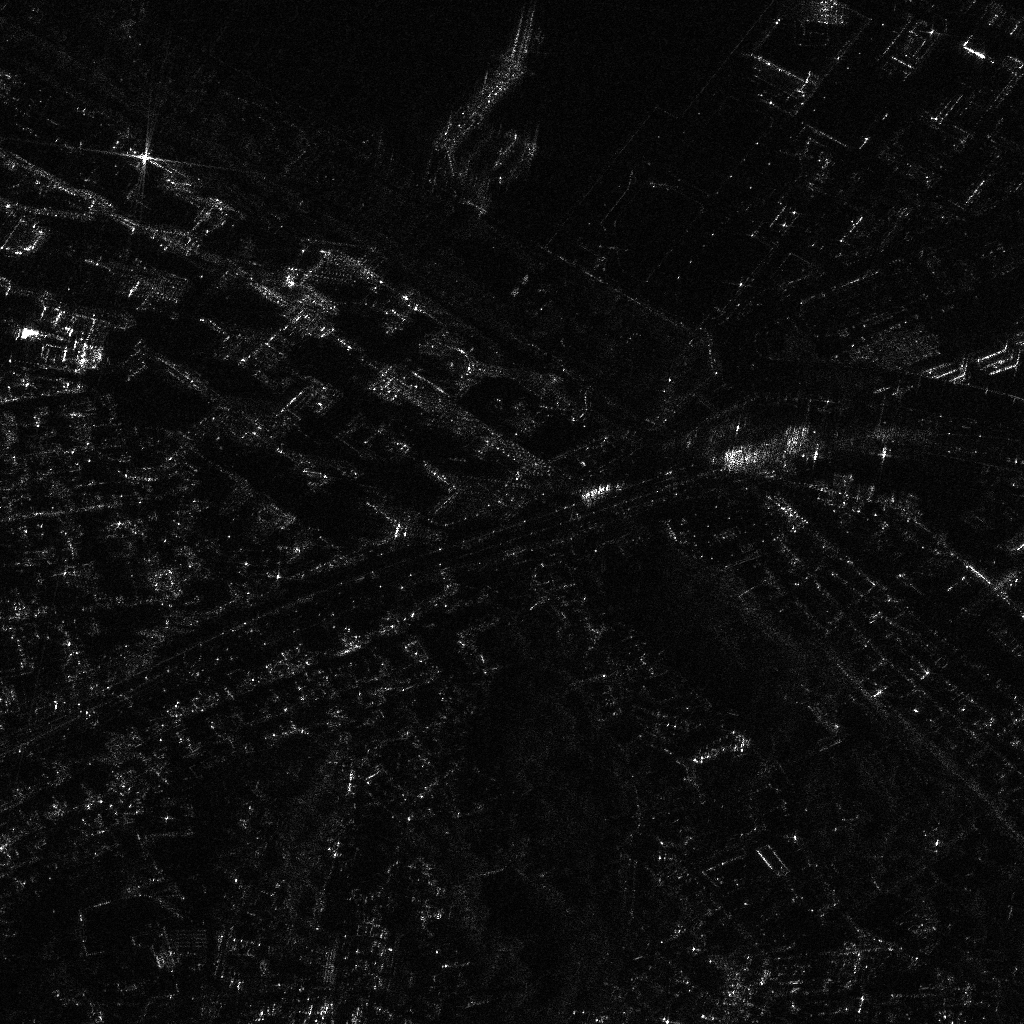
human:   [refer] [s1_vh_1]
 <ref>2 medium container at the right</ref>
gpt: <box>[[96, 32, 97, 35, 61], [97, 33, 98, 36, 61]]</box>

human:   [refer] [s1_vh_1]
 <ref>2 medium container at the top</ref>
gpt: <box>[[49, 12, 51, 19, 33], [48, 11, 49, 17, 33]]</box>